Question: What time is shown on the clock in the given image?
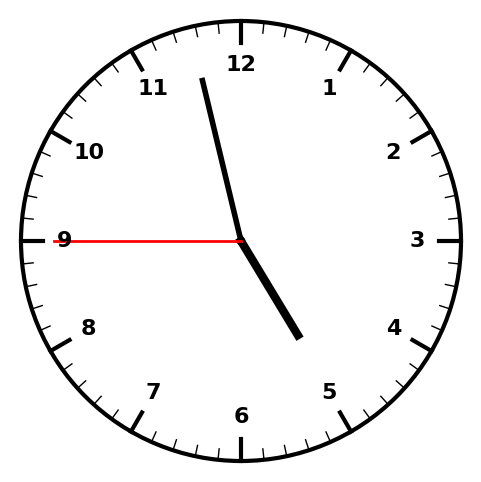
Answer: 04:57:45